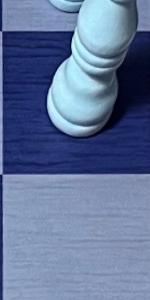
Label: Empty